Question: I have a problem with using primeface's wizard component and the core selectOneRadio. My signup page looks like this
'''
<ui:define name="content">
<f:view>
<h:form id="signUpForm">
<p:wizard widgetVar="wiz" flowListener="#{SignUpBean.onFlowProcess}">
<p:tab id="personalTab" title="">
<p:panel header="Personal">
<h:messages/>
<h:panelGrid id="panel1" columns="2">
<h:outputLabel for="firstName" value="First Name"/>
<h:inputText id="firstName" value="#{SignUpBean.firstName}" required="true"/>
<h:outputLabel for="lastName" value="Last Name"/>
<h:inputText id="lastName" value="#{SignUpBean.lastName}" required="true"/>
<h:outputLabel for="email" value="Email"/>
<h:inputText id="email" value="#{SignUpBean.email}" required="true">
<f:validator validatorId="emailValidator"/>
</h:inputText>
</h:panelGrid>
</p:panel>
</p:tab>
<p:tab id="passwordTab" title="">
<p:panel header="Password">
<h:messages/>
<h:panelGrid id="panel2" columns="2">
<h:outputLabel for="password" value="Password"/>
<h:inputSecret id="password" value="#{SignUpBean.password}" required="true"/>
<h:outputLabel for="retypePass" value="Retype Password"/>
<h:inputSecret id="retypePass" value="#{SignUpBean.retypePassword}" required="true"/>
</h:panelGrid>
</p:panel>
</p:tab>
<p:tab id="groupTab" title="">
<p:panel header="Group">
<h:messages/>
<h:panelGrid id="panel3" columns="2">
<h:outputLabel for="radioGroup" value=""/>
<h:selectOneRadio id="radioGroup" value="#{SignUpBean.join}">
<f:selectItem itemValue="true" itemLabel="Join existing group"/>
<f:selectItem itemValue="false" itemLabel="Create new group"/>
</h:selectOneRadio>
Group Name
<h:inputText id="group" value="#{SignUpBean.group}" required="true"/>
Group Password
<h:inputSecret id="groupPass" value="#{SignUpBean.groupPass}" required="true"/>
</h:panelGrid>
</p:panel>
</p:tab>
<p:tab id="confirmTab" title="">
<p:panel header="Confirm">
<h:messages/>
<p:growl id="signUpGrowl" sticky="false" life="1000" showDetail="true" />
<h:panelGrid id="panel4" columns="4" cellpadding="5">
Firstname:
<h:outputText value="#{SignUpBean.firstName}"/>
Lastname:
<h:outputText value="#{SignUpBean.lastName}"/>
Email:
<h:outputText value="#{SignUpBean.email}"/>
Groupname:
<h:outputText value="#{SignUpBean.group}"/>
<h:panelGroup style="display:block; text-align:center">
<p:commandButton value="Submit" action="#{SignUpBean.signUp}" update="signUpGrowl"/>
</h:panelGroup>
</h:panelGrid>
</p:panel>
</p:tab>
</p:wizard>
</h:form>
</f:view>
</ui:define>
'''
And the signUpBean like this:
'''
@ManagedBean(name="SignUpBean")
@SessionScoped
public class SignUpBean {
private String groupName, groupPass, firstName, lastName,
email, password, retypePassword;
private boolean join;
private boolean skip;
@EJB
private MessageBeanRemote messageBean2;
/** Creates a new instance of SignUpBean */
public SignUpBean() {
this.skip = false;
this.join = true;
}
/**
* Signs up a user with all the data given on the signUp.jsf page.
* If everything is ok then a confirmation email is generated and send
* to the new user.
* @return Either signUpSucces or signUpFailure
*/
public void signUp() {
Session session = HibernateUtil.getSessionFactory().getCurrentSession();
Transaction tx = session.beginTransaction();
// Boolean to decide if the data should be commited or not.
boolean commitOK = true;
UserHelper uh = new UserHelper();
BasicUser user = uh.getByEmail(this.email);
GroupHelper gh = new GroupHelper();
Group group = gh.getByName(this.groupName);
// If email does not already exist
if(user == null) {
user = new BasicUser();
user.setEmail(this.email);
user.setFirstName(this.firstName);
user.setLastName(this.lastName);
if(this.password.equals(this.retypePassword)) {
user.setPassword(password);
}
else {
commitOK = false;
FacesMessage fm = new FacesMessage("Passwords does not match");
FacesContext.getCurrentInstance().addMessage(null, fm);
}
}
else {
commitOK = false;
FacesMessage fm = new FacesMessage("Email does already exist");
FacesContext.getCurrentInstance().addMessage(null, fm);
}
// If it's a joiner to a group
if(this.join) {
// Is it the right groupPassword and groupName
if(group != null && group.getGroupPassword().equals(this.groupPass)) {
user.setGroup(group);
}
else {
commitOK = false;
FacesMessage fm = new FacesMessage("Wrong group name or password");
FacesContext.getCurrentInstance().addMessage(null, fm);
}
}
else {
if(group == null) {
group = new Group();
group.setGroupName(this.groupName);
group.setGroupPassword(this.groupPass);
user.setGroup(group);
}
else {
commitOK = false;
FacesMessage fm = new FacesMessage("Group does already exist");
FacesContext.getCurrentInstance().addMessage(null, fm);
}
}
//--- IF EVERYTHING OK THEN UPDATE THE DB ---//
if(commitOK) {
session.save(group);
session.save(user);
tx.commit();
session = HibernateUtil.getSessionFactory().getCurrentSession();
tx = session.beginTransaction();
BasicUser newUser = uh.getByEmail(email);
int id = newUser.getId();
MobileUser mobile = new MobileUser();
mobile.setId(id);
mobile.setUseWhen("Lost");
StatUser stats = new StatUser();
stats.setId(id);
stats.setRating("");
DateUser dates = new DateUser();
dates.setId(id);
Calendar calendar = Calendar.getInstance();
Date date = calendar.getTime();
dates.setMemberSince(date);
dates.setLastLogin(date);
session.save(stats);
session.save(mobile);
session.save(dates);
tx.commit();
//----- SEND CONFIRMATION EMAIL ----------//
BasicUser emailUser = uh.getByEmail(email);
MailGenerator mailGenerator = new ConfirmationMailGenerator(emailUser);
try {
StringWriter plain = mailGenerator.generatePlain();
StringWriter html = mailGenerator.generateHTML();
messageBean2.sendMixedMail(email, "WMC: Account Info", plain.toString(),
html.toString());
}
catch (Exception ex) {
Logger.getLogger(SignUpBean.class.getName()).log(Level.SEVERE, null, ex);
}
FacesMessage msg = new FacesMessage("Successful", "Welcome :" + this.getFirstName());
FacesContext.getCurrentInstance().addMessage(null, msg);
}
//---- DO NOTHING ----//
}
public String onFlowProcess(FlowEvent event) {
if (skip) {
skip = false; //reset in case user goes back
return "confirm";
} else {
return event.getNewStep();
}
}
... getters and setters
}
'''
I know it is a bad signup method and it will be changed later. When i reach the last tab and submit I get this error:

When I debug I see that the join variable is either true or false not null. What is it complaining about?
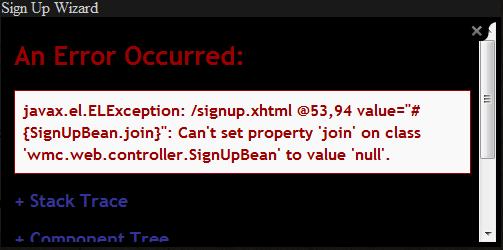
Answer: I solved the problem by adding a
'''
<h:inputHidden value="#{SignUpBean.join}"/>
'''
Inside the confirmation tab. This works:)